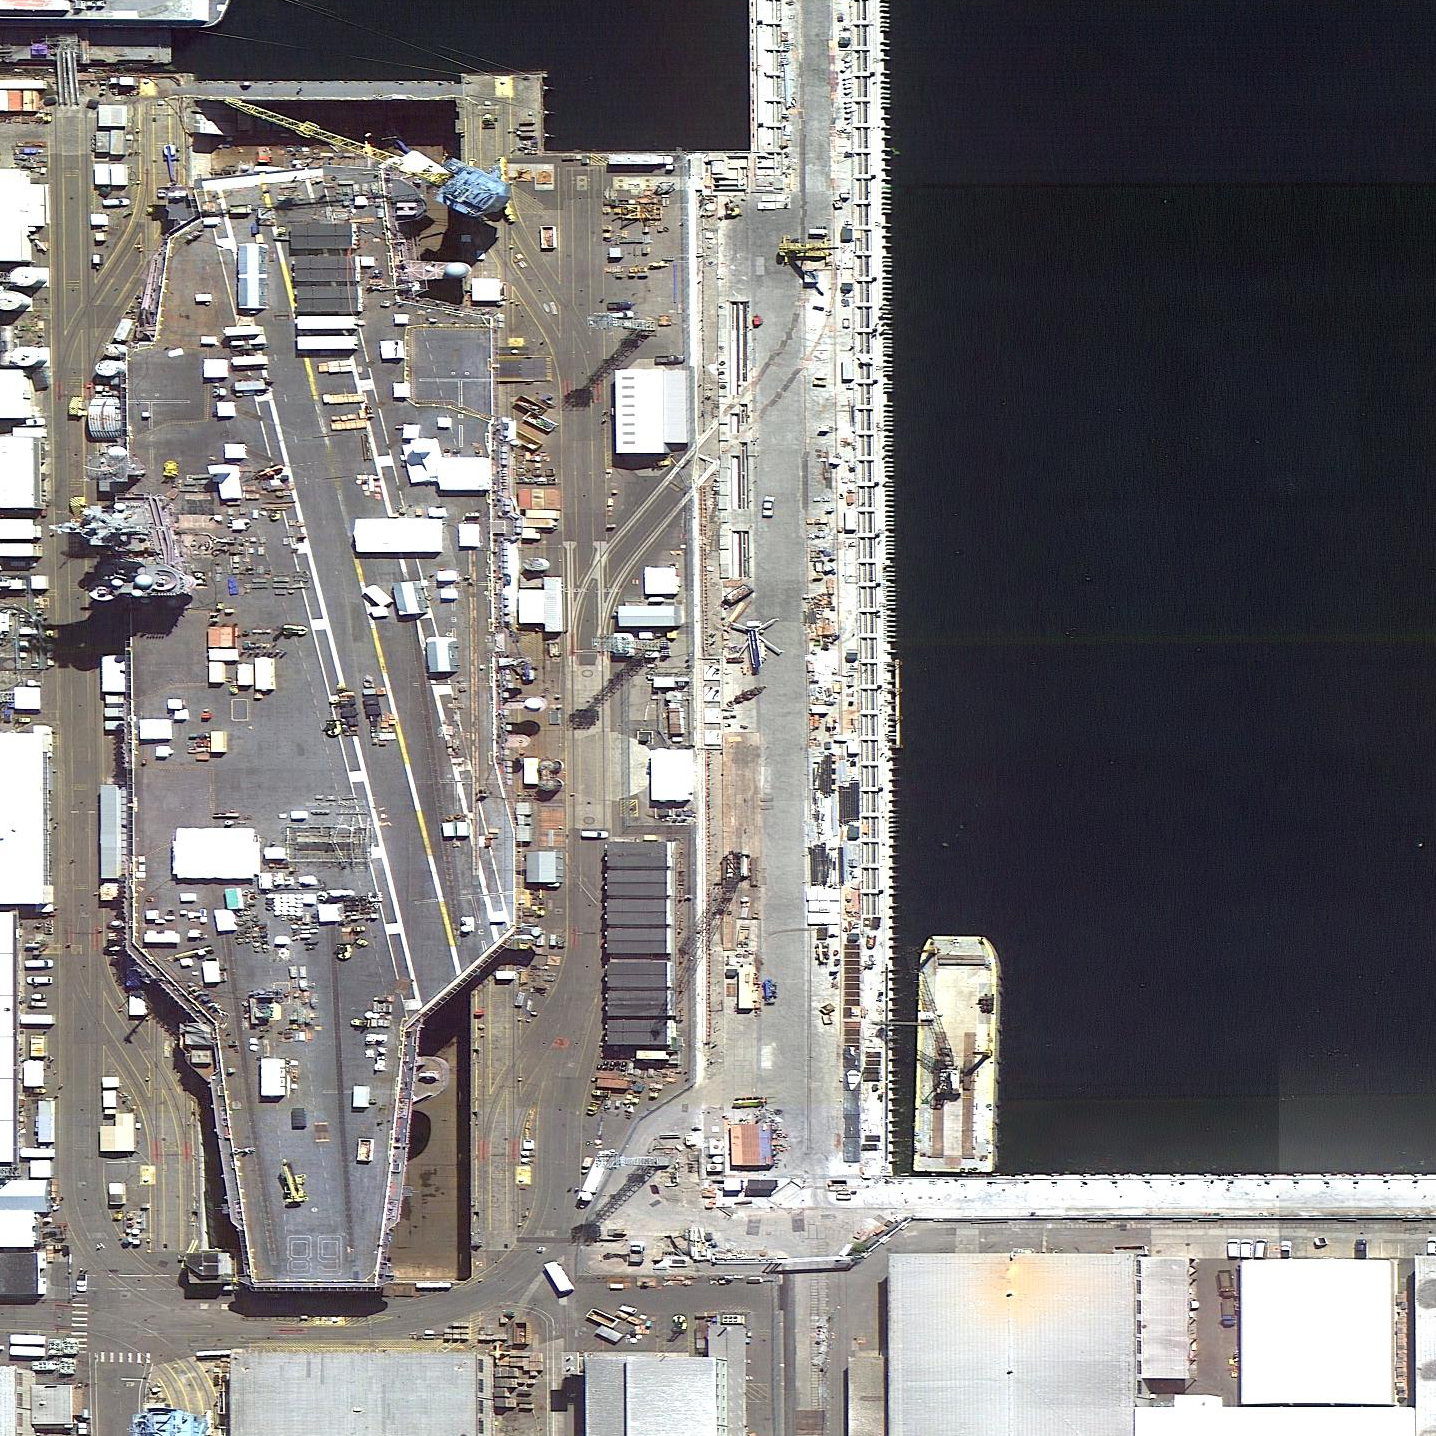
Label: aircraft_carrier